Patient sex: M
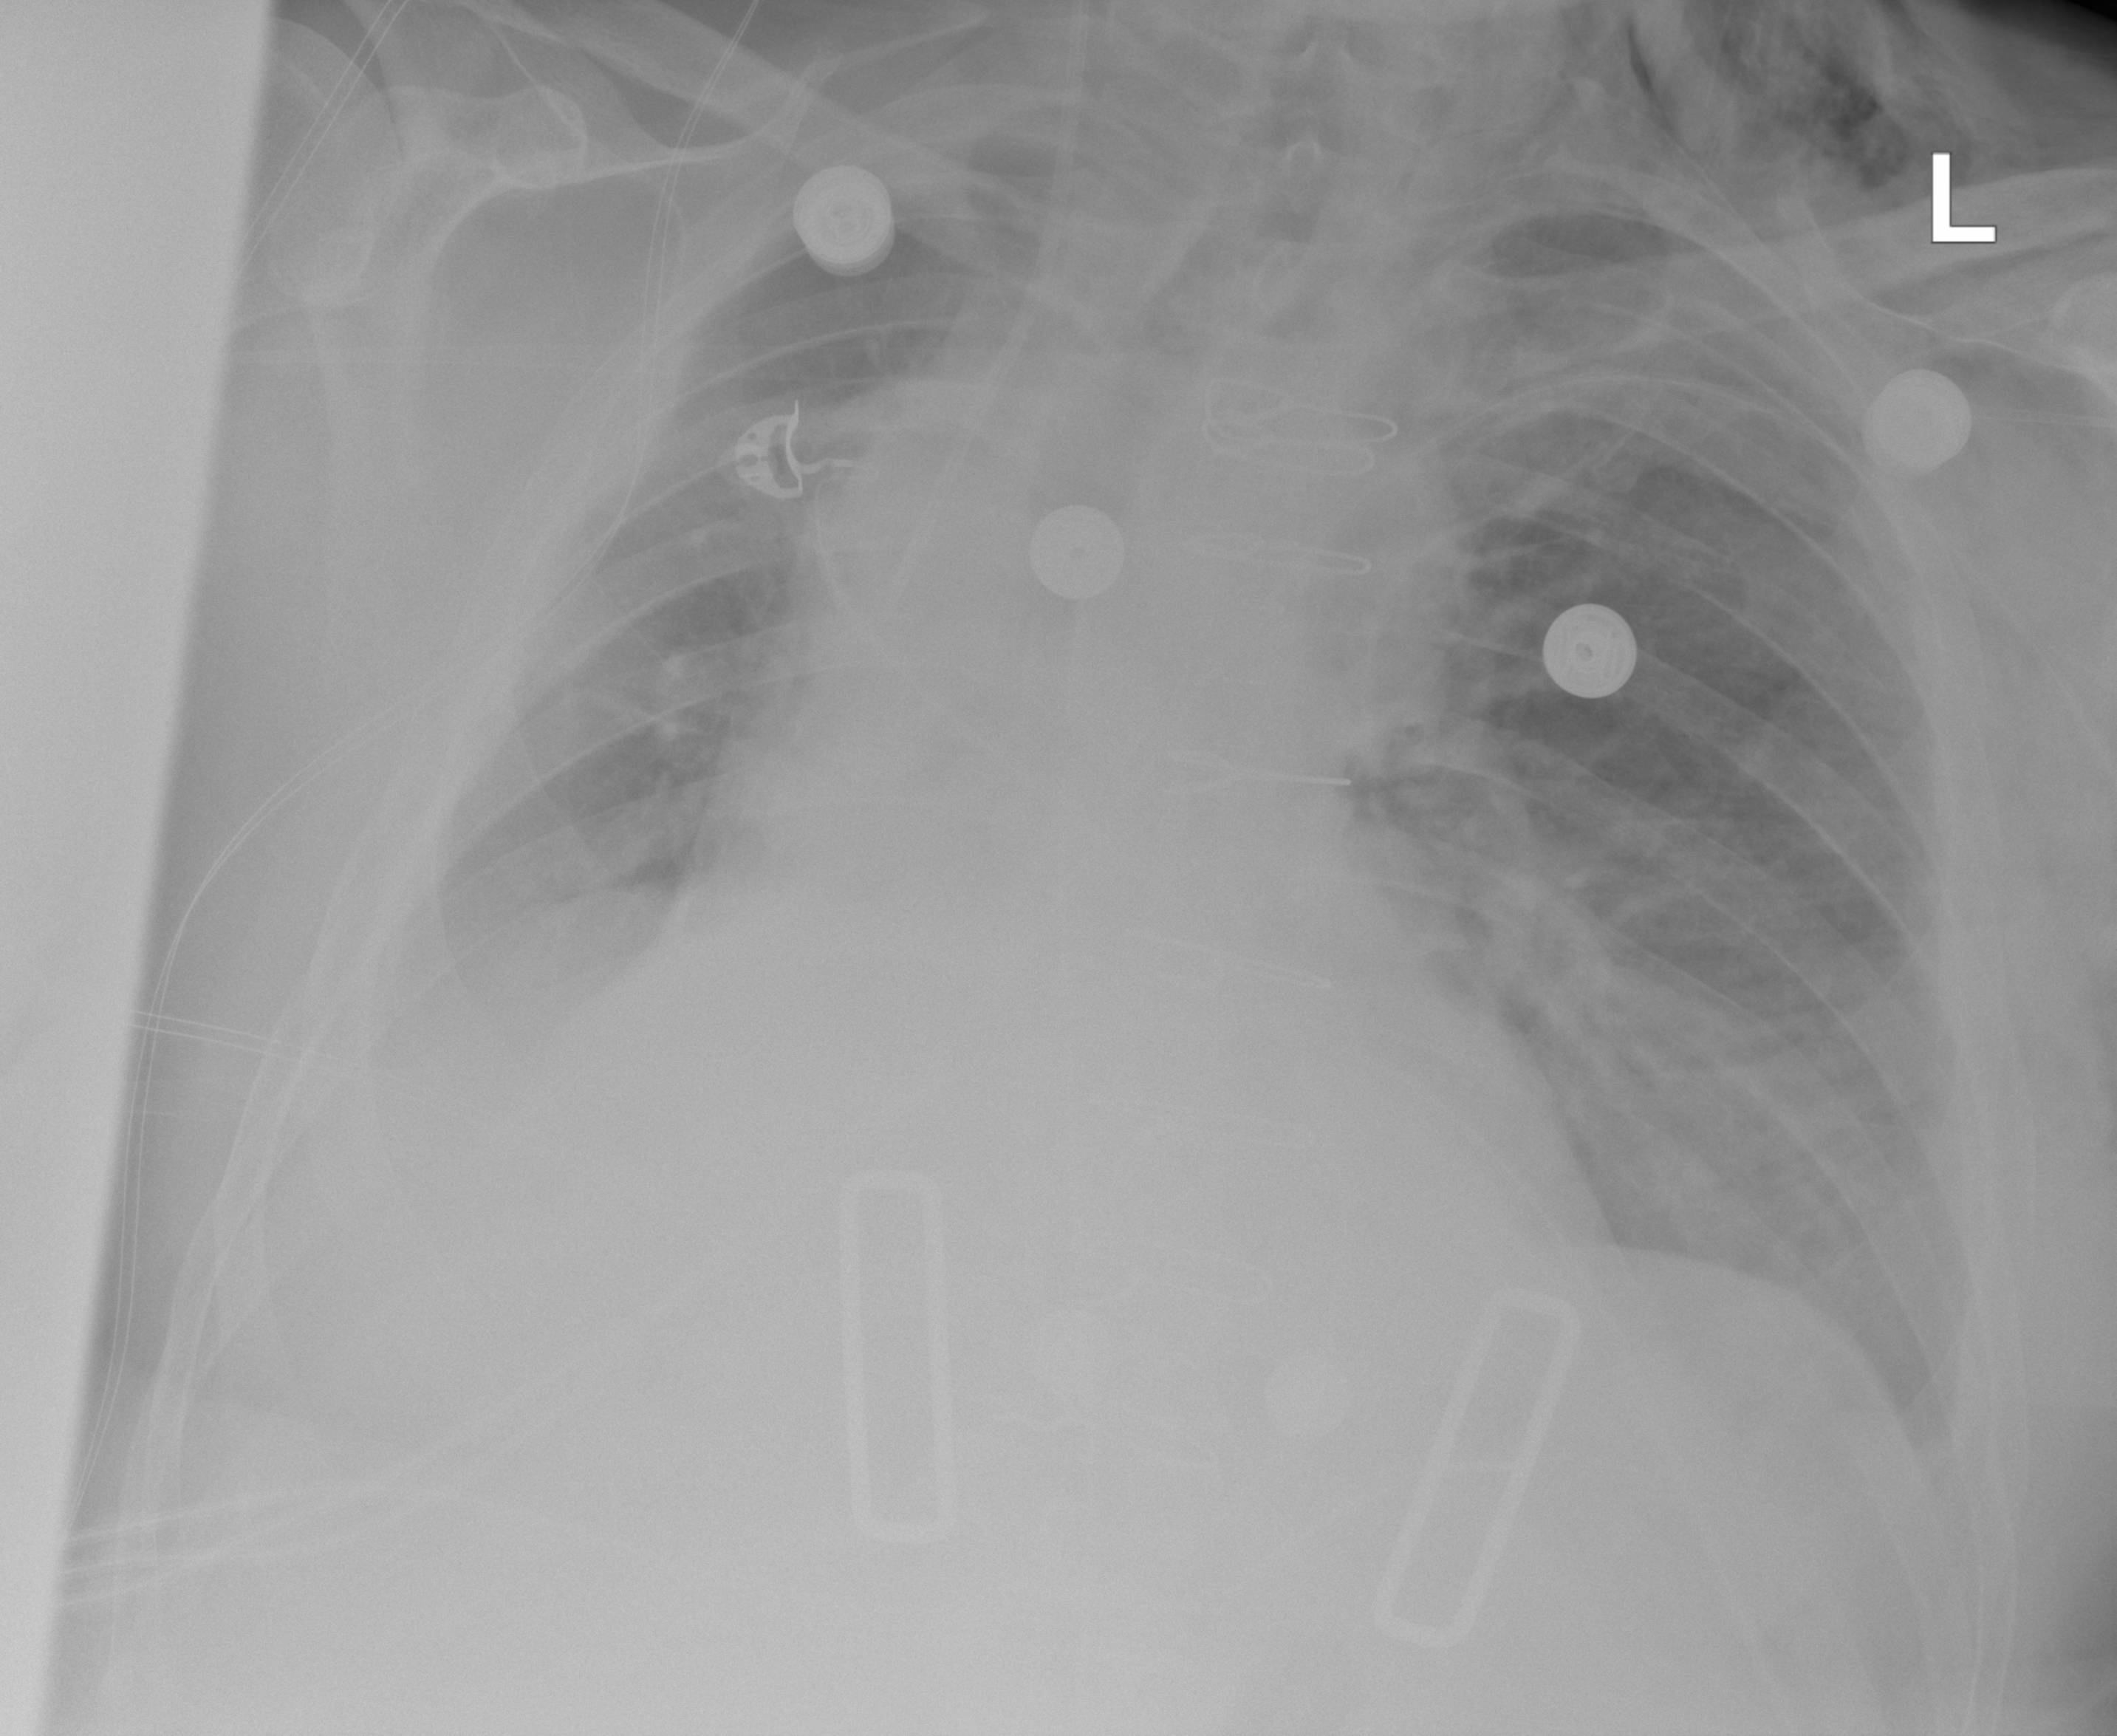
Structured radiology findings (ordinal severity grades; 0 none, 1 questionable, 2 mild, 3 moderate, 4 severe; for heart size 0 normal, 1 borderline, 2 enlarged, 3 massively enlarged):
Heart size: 2
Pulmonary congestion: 2
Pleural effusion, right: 2
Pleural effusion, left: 1
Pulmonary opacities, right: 0
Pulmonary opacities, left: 2
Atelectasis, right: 2
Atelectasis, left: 0